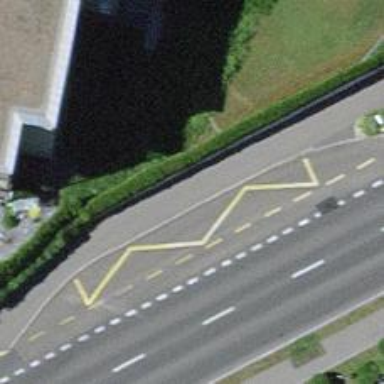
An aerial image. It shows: Bus stop with asphalt surface. This public transport platform is perfect for commuters to wait for their ride.